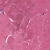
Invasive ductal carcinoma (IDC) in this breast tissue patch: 0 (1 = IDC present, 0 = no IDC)